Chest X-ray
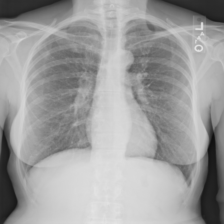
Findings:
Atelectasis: negative
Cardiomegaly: negative
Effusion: negative
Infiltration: negative
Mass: negative
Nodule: negative
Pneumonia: negative
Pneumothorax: negative
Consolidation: negative
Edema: negative
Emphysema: negative
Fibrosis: negative
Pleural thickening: negative
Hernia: negative